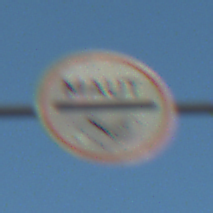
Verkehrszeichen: MautflichtigeStrecke
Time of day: MorningAfternoon
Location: Outdoor (Nature)
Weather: Clear
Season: NotSpecified
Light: Natural